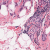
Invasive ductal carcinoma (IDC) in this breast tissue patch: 1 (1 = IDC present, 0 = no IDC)